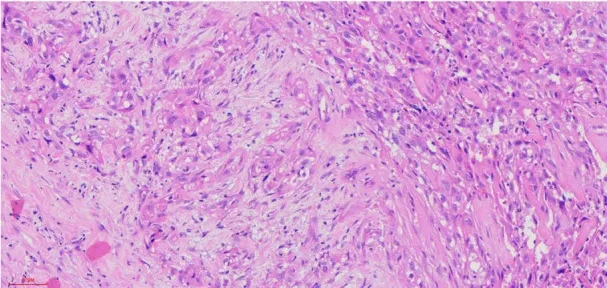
Histopathological findings. (A) Microscopy observed that nesting pattern with cornified pearl, keratin, and intercellular bridge (H&E, x20).
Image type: pathology (h&e)